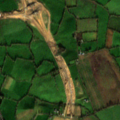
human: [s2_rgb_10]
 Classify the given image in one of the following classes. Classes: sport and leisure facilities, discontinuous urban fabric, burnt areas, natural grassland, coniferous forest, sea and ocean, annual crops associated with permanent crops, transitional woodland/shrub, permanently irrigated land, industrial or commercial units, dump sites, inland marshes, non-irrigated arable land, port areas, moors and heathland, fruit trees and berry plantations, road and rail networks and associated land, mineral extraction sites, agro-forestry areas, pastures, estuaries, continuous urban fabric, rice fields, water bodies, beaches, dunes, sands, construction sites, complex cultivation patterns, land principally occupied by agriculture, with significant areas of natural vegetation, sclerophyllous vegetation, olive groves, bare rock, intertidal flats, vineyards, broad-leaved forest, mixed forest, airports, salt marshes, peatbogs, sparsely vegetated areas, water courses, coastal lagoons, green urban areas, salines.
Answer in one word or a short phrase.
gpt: construction sites, non-irrigated arable land, pastures